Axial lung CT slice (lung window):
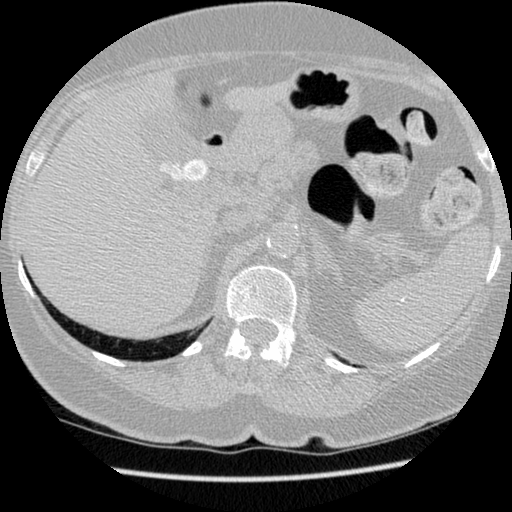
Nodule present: no